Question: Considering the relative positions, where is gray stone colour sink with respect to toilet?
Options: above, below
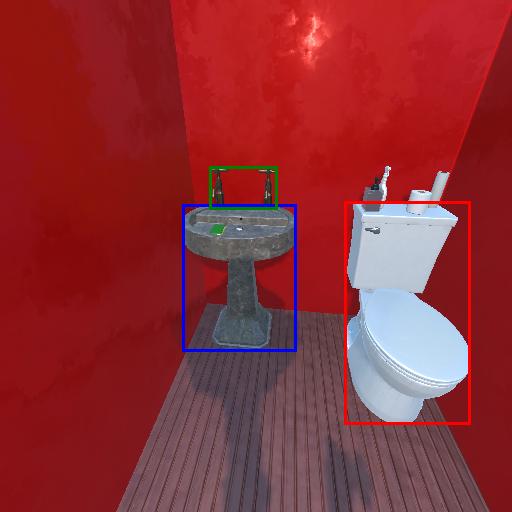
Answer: above